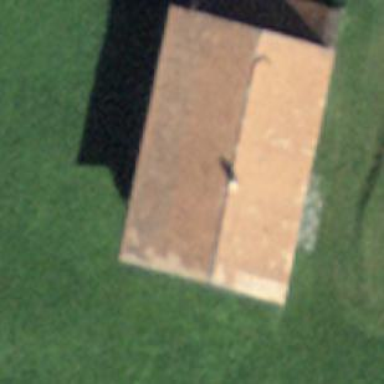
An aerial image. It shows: Farm building.